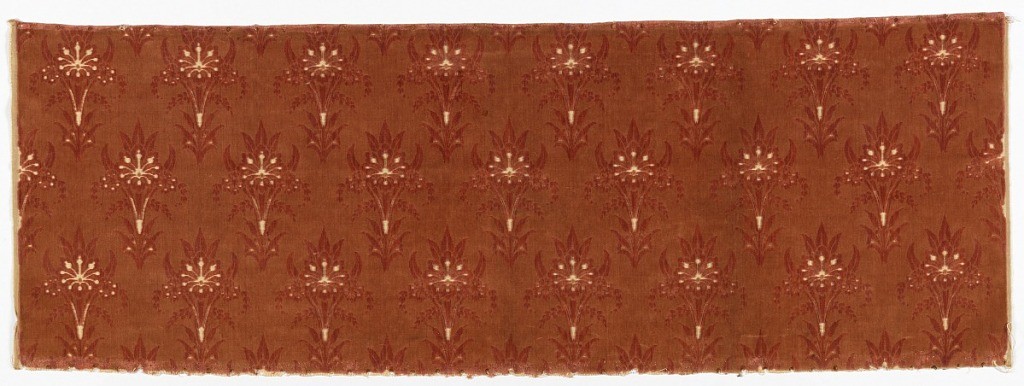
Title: Textile
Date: mid-19th century
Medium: cotton Technique: cut and voided velvet
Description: Upholstery weight cotton velvet with a design of regularly spaced symmetrical floral sprays in two shades of coral with touches of white where the backing fabric shows through.